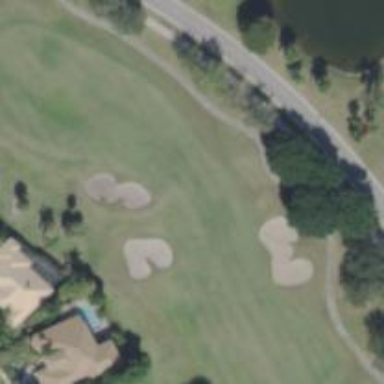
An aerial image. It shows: View of golf hole.